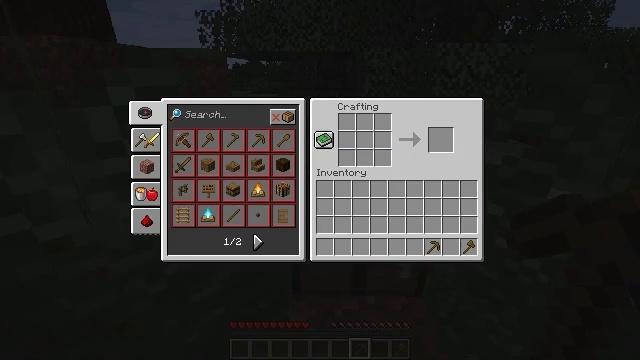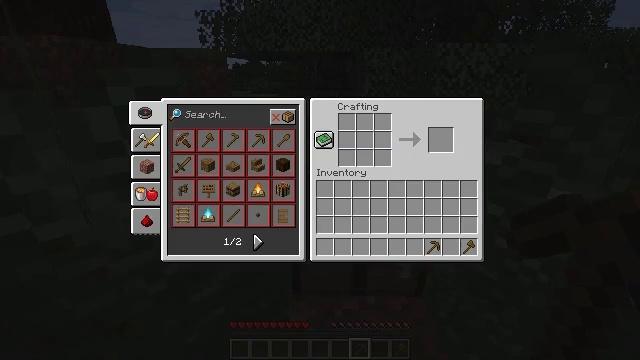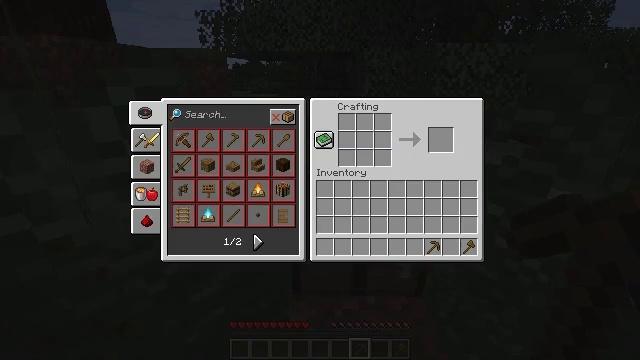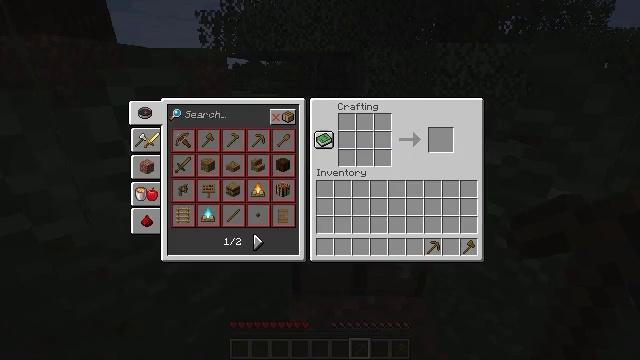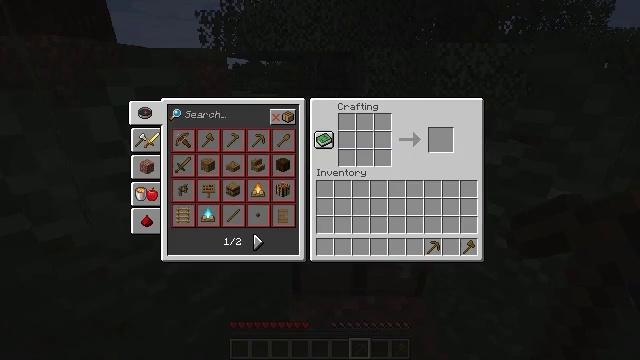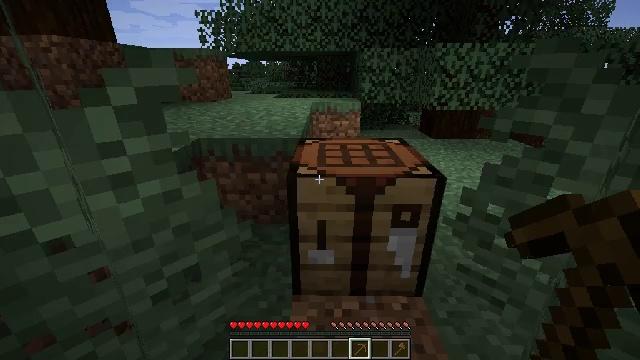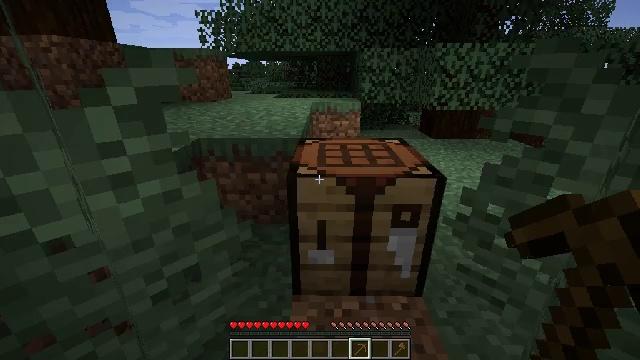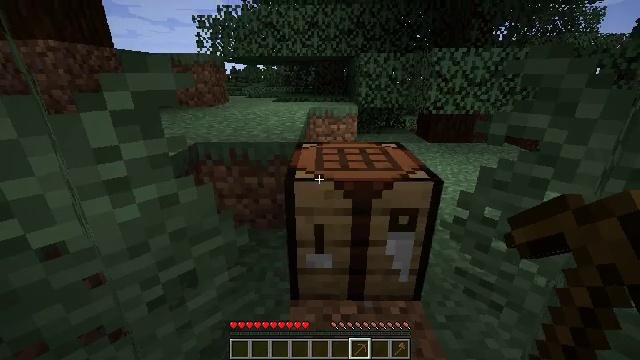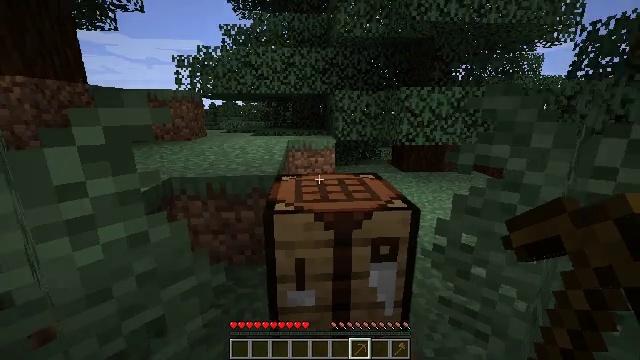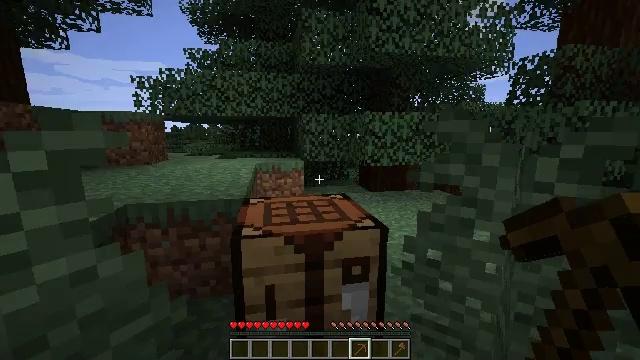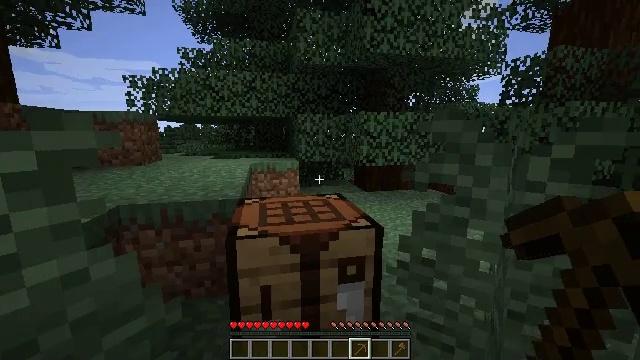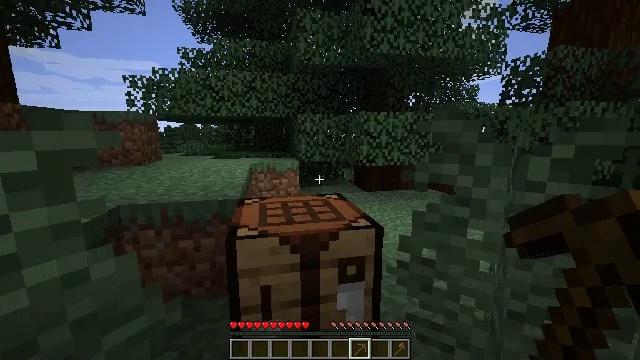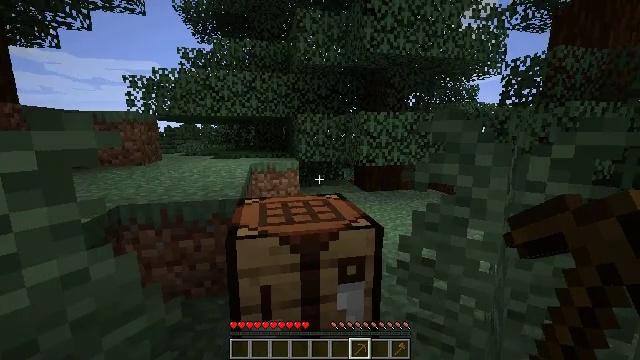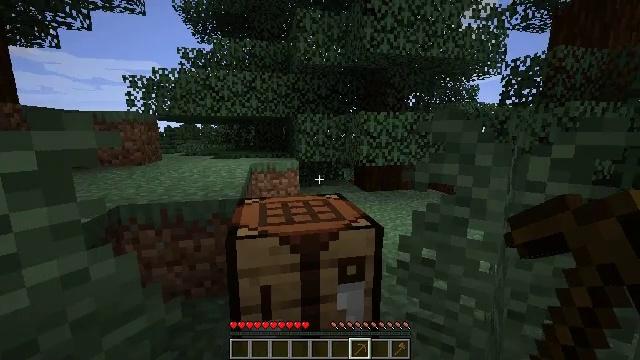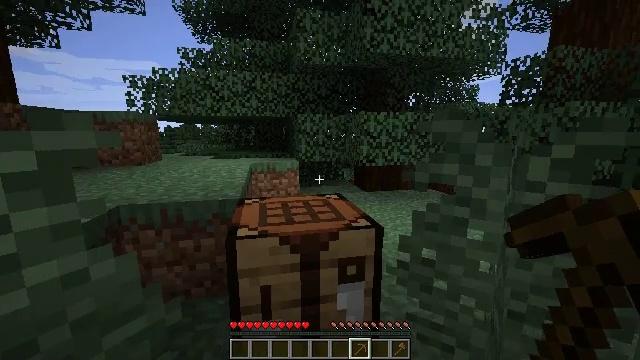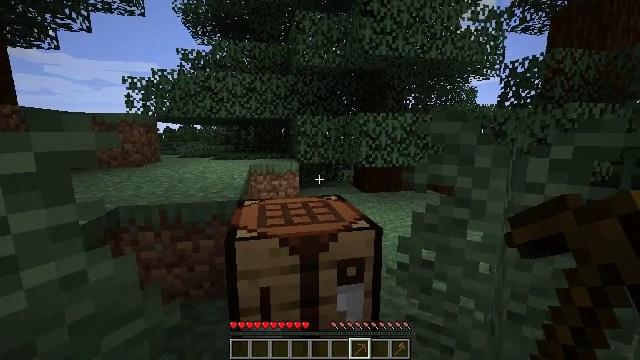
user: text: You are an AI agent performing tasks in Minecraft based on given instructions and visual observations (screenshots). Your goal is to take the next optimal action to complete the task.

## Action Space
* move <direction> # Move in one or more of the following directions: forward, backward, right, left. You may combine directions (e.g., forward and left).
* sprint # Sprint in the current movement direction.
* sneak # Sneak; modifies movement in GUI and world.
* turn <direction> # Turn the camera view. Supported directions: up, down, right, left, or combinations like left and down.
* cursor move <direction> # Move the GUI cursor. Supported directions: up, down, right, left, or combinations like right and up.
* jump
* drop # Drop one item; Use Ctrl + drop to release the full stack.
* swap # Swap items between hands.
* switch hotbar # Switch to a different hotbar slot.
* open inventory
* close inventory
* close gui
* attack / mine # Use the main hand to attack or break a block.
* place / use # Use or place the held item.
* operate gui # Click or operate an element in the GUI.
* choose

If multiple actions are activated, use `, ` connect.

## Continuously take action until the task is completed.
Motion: motion action
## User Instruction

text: Collect spruce log for building materials.
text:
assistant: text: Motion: no_op
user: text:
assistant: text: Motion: no_op
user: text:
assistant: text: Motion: no_op
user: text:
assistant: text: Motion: no_op
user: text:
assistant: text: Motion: close inventory
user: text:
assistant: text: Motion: close inventory
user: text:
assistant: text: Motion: close inventory
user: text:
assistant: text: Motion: turn right and up, close inventory
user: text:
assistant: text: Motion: turn right and up
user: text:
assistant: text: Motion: turn right
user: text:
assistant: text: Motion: no_op
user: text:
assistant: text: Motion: no_op
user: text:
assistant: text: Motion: no_op
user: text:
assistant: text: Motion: no_op
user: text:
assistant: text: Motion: no_op
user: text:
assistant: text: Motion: turn right and up
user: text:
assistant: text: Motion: no_op
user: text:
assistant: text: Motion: no_op
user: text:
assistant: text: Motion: no_op
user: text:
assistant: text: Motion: no_op
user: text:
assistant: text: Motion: no_op
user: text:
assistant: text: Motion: no_op
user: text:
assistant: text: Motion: no_op
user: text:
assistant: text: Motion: no_op
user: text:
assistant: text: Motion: no_op
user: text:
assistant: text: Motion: no_op
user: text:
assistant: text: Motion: no_op
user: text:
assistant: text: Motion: no_op
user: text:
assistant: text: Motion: no_op
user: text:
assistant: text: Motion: no_op